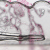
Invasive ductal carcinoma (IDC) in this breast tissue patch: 0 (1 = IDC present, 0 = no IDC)